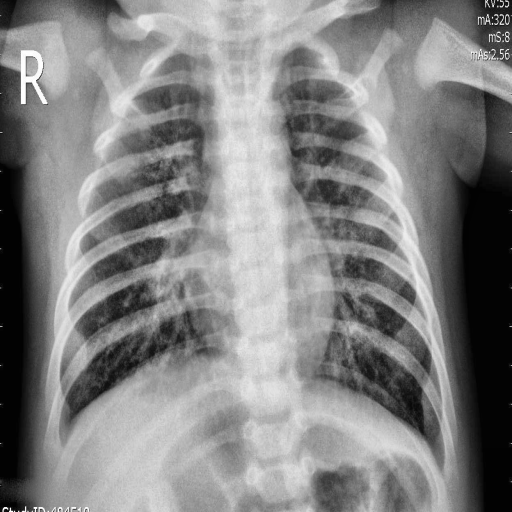
Finding: PNEUMONIA